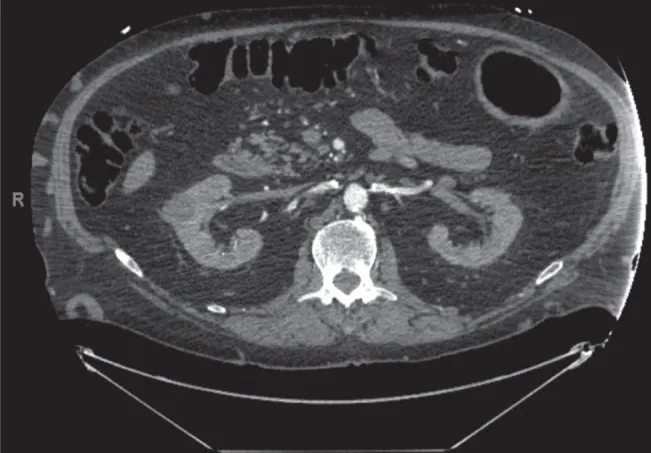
Abdominal CT with contrast showing the abdominal aorta with renal artery branches. Renal veins are also seen, but the IVC is absent.
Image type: radiology (ct)